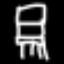
Label: chair